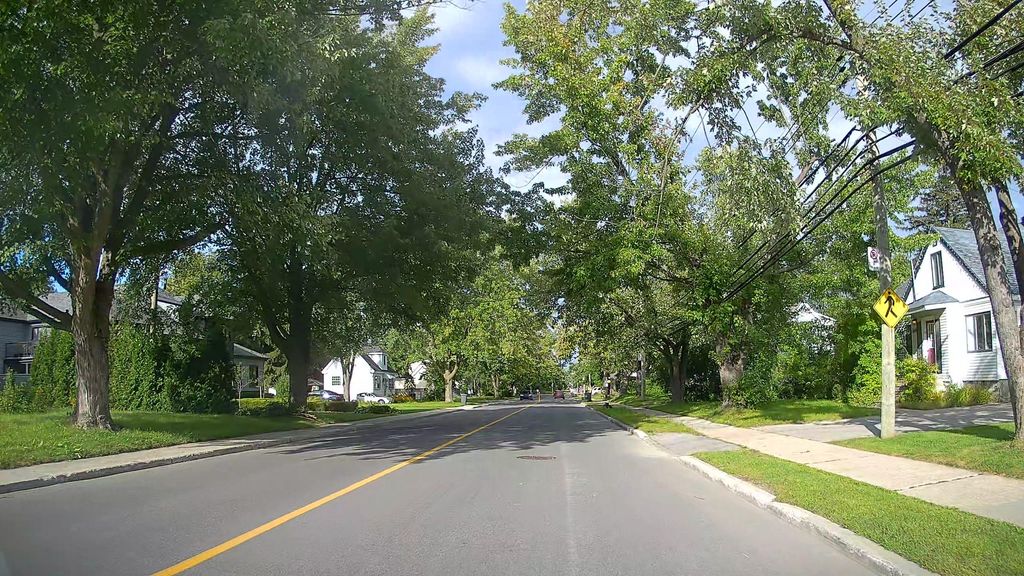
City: montreal